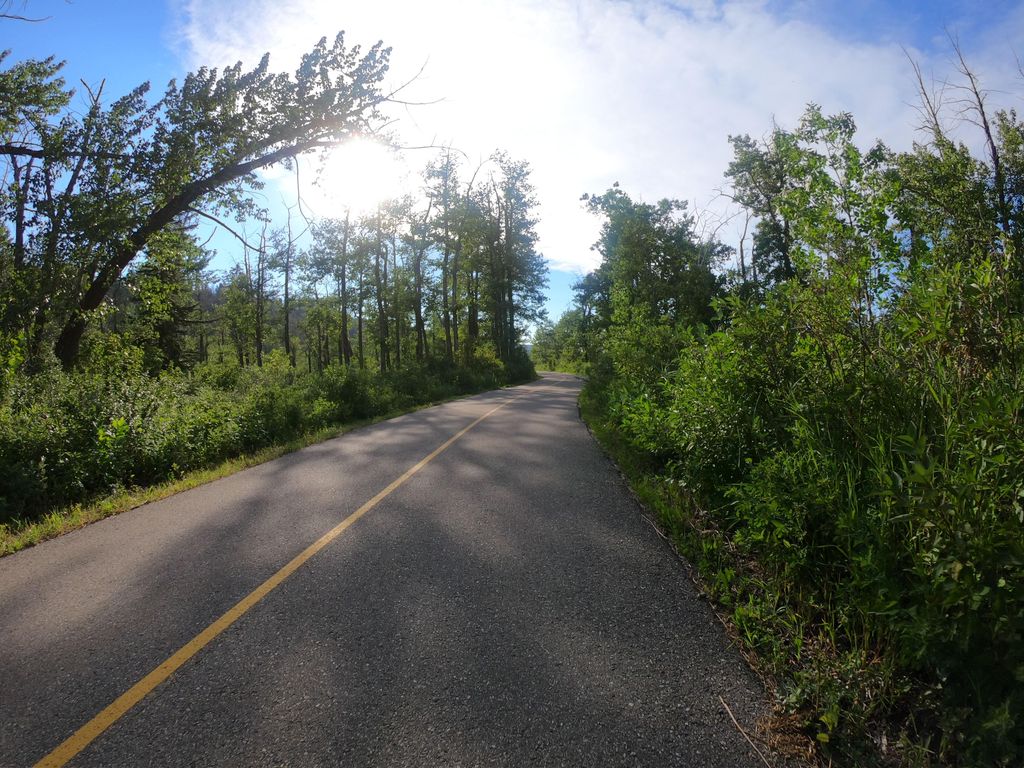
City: calgary